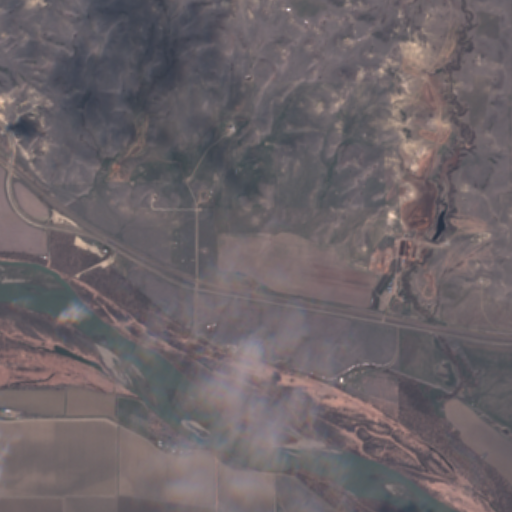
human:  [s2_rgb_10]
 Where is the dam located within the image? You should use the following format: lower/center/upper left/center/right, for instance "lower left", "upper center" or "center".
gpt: The dam is located in the center right of the image.
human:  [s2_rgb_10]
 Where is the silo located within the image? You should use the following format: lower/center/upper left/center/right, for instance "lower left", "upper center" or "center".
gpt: The silo is located in the center right of the image.
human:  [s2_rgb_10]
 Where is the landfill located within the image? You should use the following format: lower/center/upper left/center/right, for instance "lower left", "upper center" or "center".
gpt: There is no landfill in the image.